Question: I am using Twitter's Fabric on my iOS app.
Crashlytics in Fabric just updated itself and now I cannot commit my project to 'git'. I get the error:
> git error: unable to index file 'Crashlytics.framework/Headers'fatal: updating files failed

Any idea what is going wrong or how to fix it?
Running 'git status' reveals:
'''
Untracked files:
(use "git add <file>..." to include in what will be committed)
Crashlytics.framework/Info.plist
Fabric.framework/Info.plist
profile.xcodeproj/project.xcworkspace/xcuserdata/
profile.xcodeproj/xcuserdata/
'''
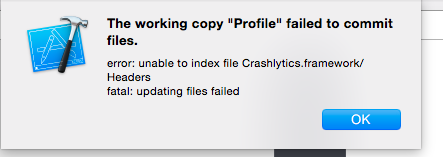
Answer: Going into terminal and manually committing to git solved the issue. All my further commits in xcode have worked since.
'''
git add .
git commit -m "message"
'''